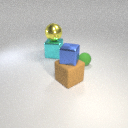
small blue metal cube in front of large yellow metal sphere